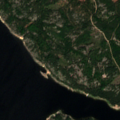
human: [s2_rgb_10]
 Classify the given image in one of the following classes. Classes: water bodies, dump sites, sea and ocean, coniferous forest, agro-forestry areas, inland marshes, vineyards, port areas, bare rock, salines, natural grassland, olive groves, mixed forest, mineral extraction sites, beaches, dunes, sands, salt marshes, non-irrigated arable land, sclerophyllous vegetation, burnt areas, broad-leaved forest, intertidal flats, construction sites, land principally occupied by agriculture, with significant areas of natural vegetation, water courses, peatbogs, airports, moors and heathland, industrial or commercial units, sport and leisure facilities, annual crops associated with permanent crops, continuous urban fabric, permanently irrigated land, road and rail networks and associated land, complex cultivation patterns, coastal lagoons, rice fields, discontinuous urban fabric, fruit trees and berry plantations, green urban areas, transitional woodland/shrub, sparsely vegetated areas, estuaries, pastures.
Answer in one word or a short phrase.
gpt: coniferous forest, sea and ocean